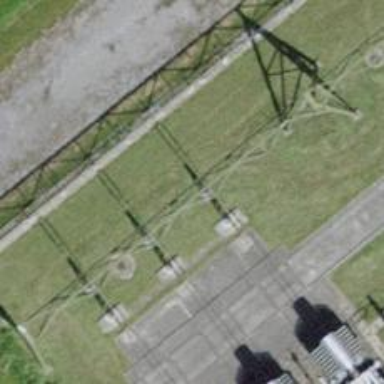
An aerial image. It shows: Insulator used in power systems.